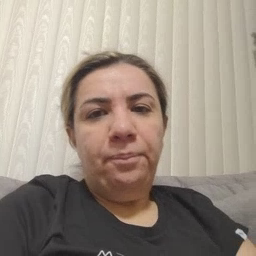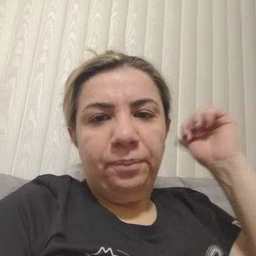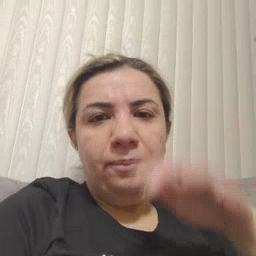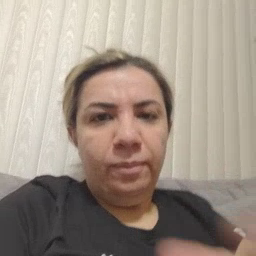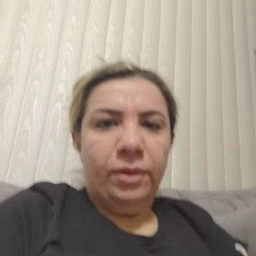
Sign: backyard